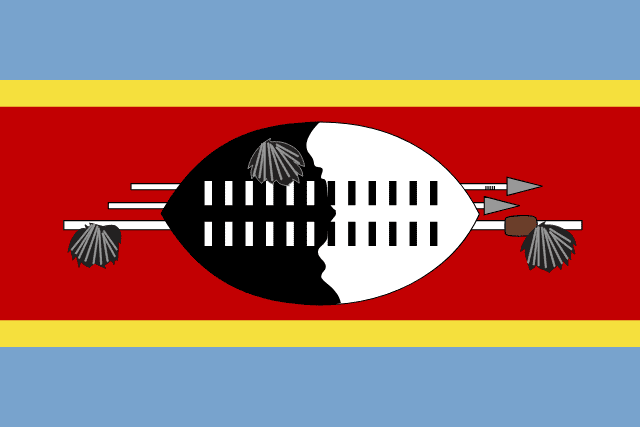
Country: Eswatini
Country code: sz